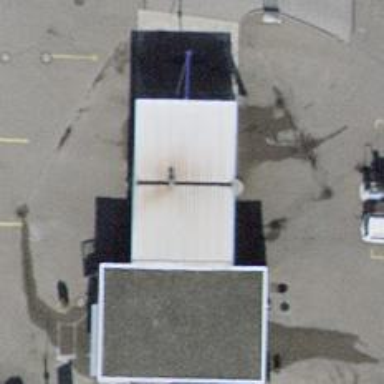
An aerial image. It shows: Car wash facility.